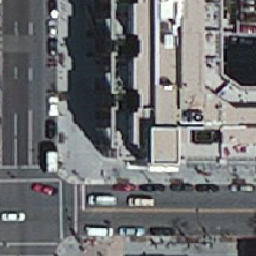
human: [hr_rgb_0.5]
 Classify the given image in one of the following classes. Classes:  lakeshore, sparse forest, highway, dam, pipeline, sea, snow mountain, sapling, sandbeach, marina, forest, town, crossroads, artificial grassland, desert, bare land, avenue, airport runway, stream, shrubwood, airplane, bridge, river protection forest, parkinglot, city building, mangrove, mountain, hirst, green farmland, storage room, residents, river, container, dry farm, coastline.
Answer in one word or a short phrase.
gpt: city building